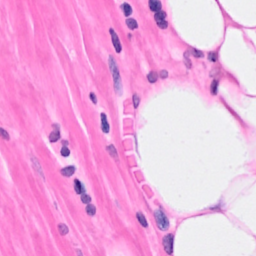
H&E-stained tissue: Breast